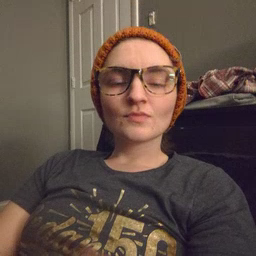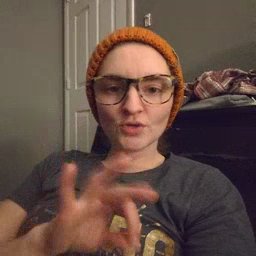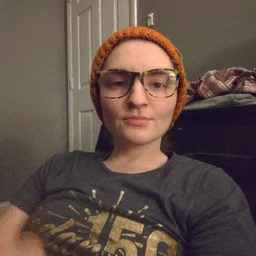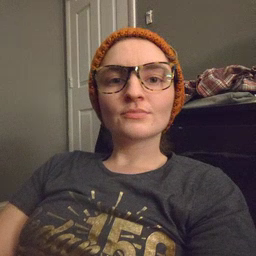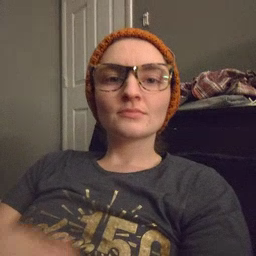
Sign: frenchfries